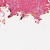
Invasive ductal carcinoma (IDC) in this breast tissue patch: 0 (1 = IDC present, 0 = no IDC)